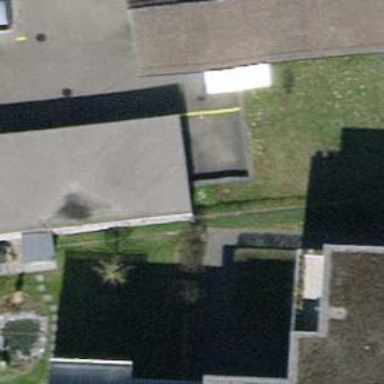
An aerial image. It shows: Retaining wall made of concrete.